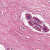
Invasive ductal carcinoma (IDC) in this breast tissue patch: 0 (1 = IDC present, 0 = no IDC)